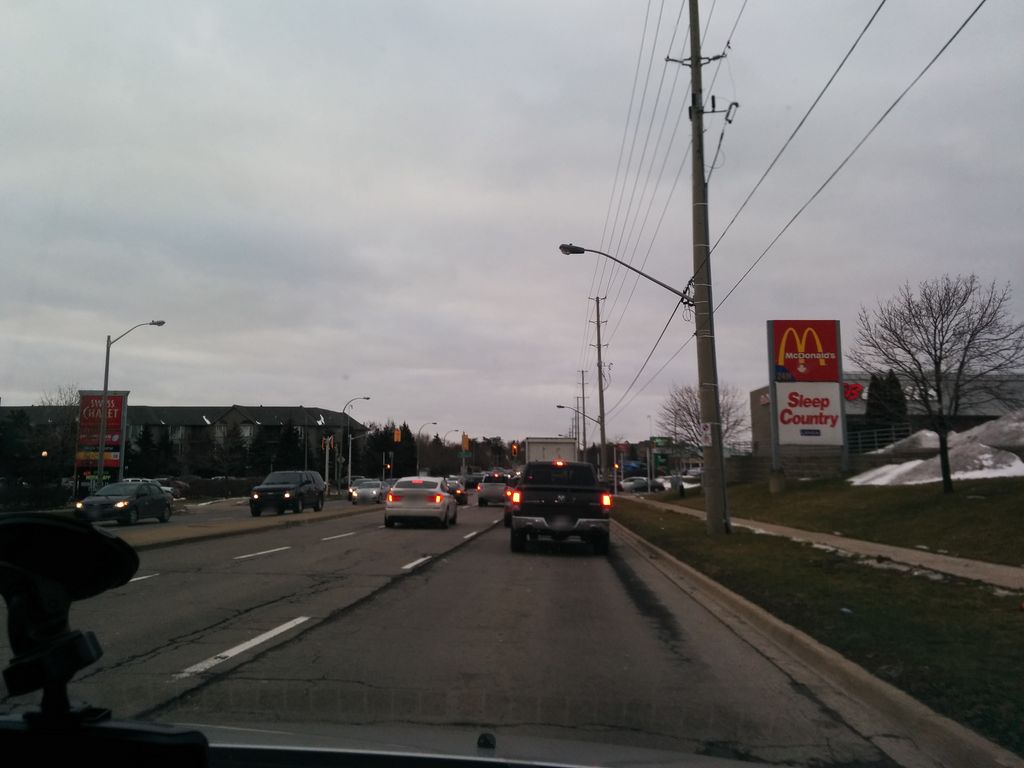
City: hamilton